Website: crate-barrel
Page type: delivery-shipping
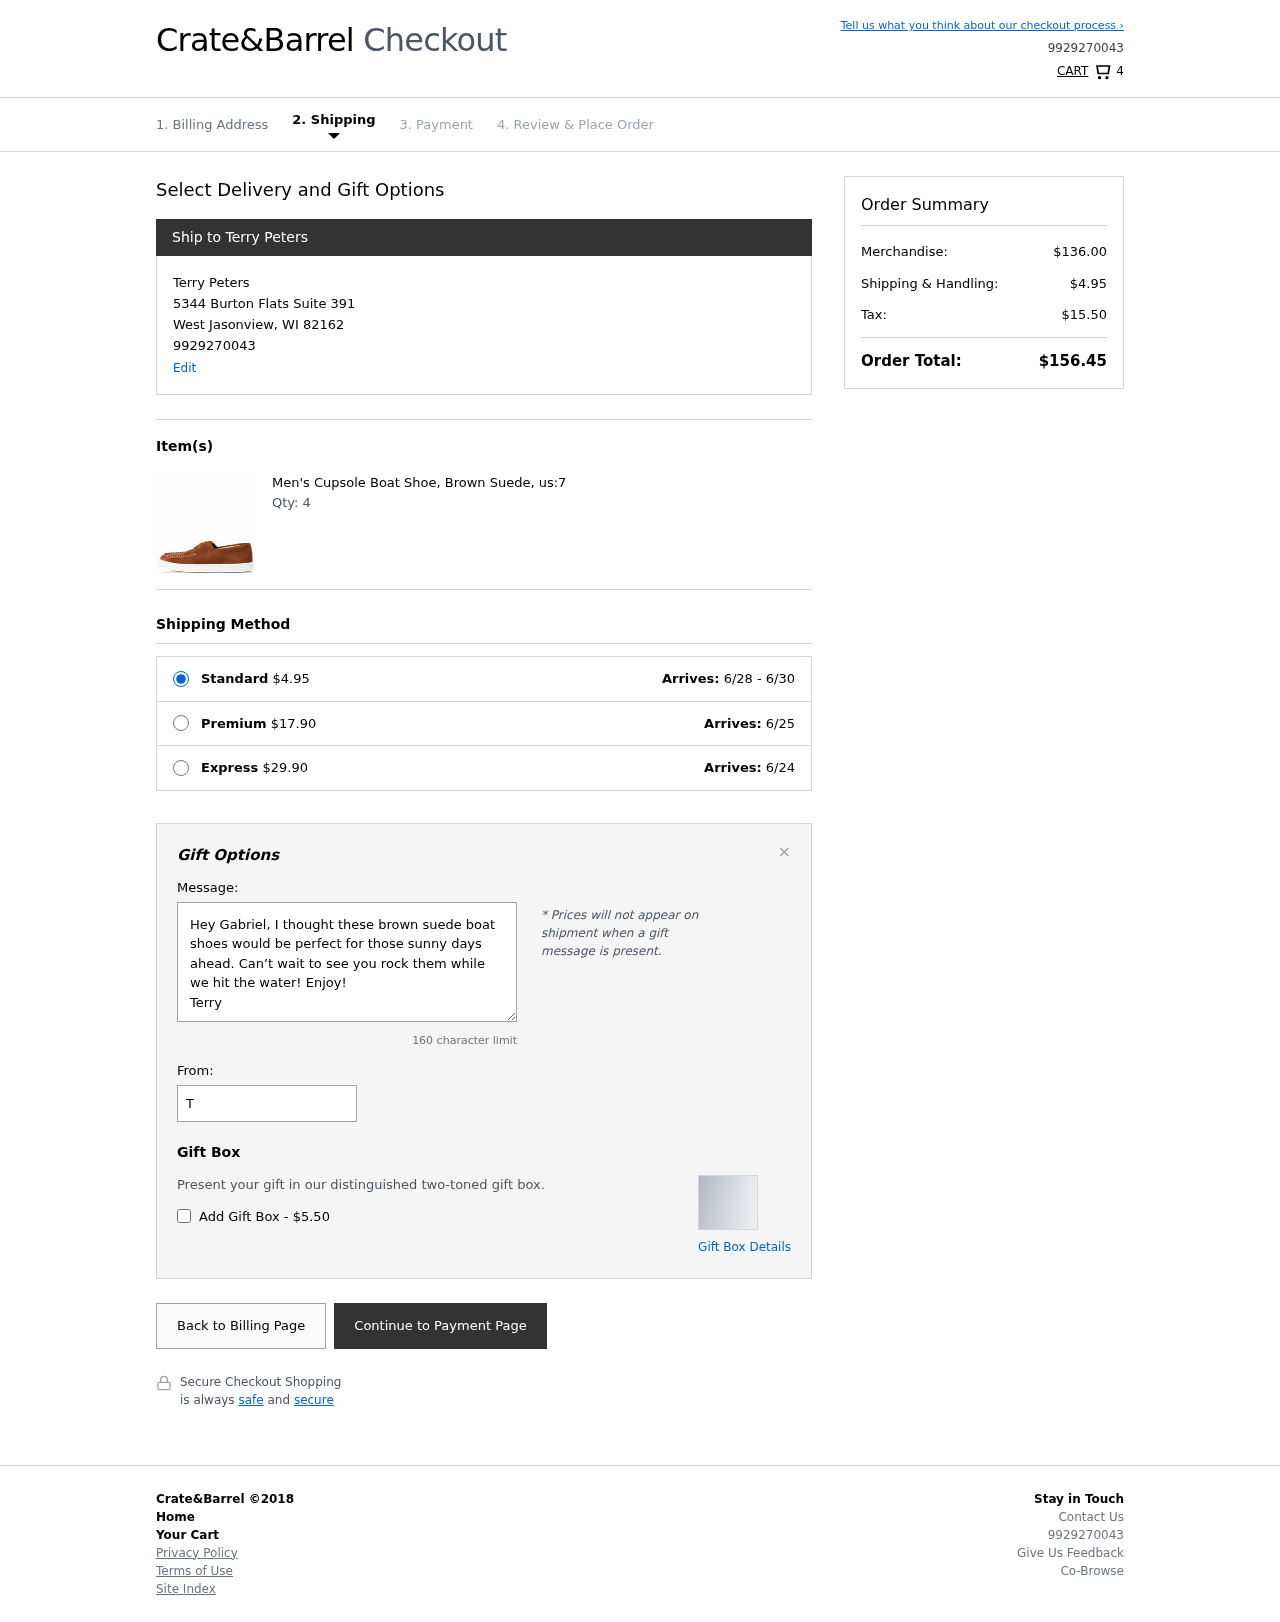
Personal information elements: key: PII_CITY
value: West Jasonview
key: PII_FULLNAME
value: Terry Peters
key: PII_PHONE
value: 9929270043
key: PII_POSTCODE
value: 82162
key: PII_STATE_ABBR
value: WI
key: PII_STREET
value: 5344 Burton Flats Suite 391
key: PII_FIRSTNAME
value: Terry
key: PII_LASTNAME
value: Peters
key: PII_FULLNAME2
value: Terry Peters
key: PII_FULLNAME3
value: Terry Peters
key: PII_FIRSTNAME2
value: Terry
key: PII_FIRSTNAME3
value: Terry
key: PII_LASTNAME2
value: Peters
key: PII_LASTNAME3
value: Peters
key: PII_FIRSTNAME_DERIVED
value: Terry
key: PII_LASTNAME_DERIVED
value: Peters
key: PII_FULLNAME_DERIVED
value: Terry Peters
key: PII_NAME_FULL_DERIVED
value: Terry Peters
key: PII_PHONE_LINE
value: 0043
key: PII_PHONE_SUFFIX
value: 0043
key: PII_PHONE2
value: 9929270043
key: PII_PHONE3
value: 9929270043
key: PII_PHONE_NUMERIC
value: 9929270043
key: PII_PHONE2_NUMERIC
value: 9929270043
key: PII_PHONE3_NUMERIC
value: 9929270043
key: PII_PHONE_DIGITS
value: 9929270043
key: PII_PHONE_LAST4
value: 0043
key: PII_GIFT_MESSAGE
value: Hey Gabriel, I thought these brown suede boat shoes would be perfect for those sunny days ahead. Can’t wait to see you rock them while we hit the water! Enjoy!
Terry
Product elements: key: PRODUCT1_NAME
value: Men's Cupsole Boat Shoe, Brown Suede, us:7
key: PRODUCT1_QUANTITY
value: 4
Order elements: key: ORDER_NUM_ITEMS
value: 4
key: ORDER_SHIPPING_COST
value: $4.95
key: ORDER_DELIVERY_DATE
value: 6/28 - 6/30
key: PREMIUM_SHIPPING_COST
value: $17.90
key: PREMIUM_DELIVERY_DATE
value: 6/25
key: EXPRESS_SHIPPING_COST
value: $29.90
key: EXPRESS_DELIVERY_DATE
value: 6/24
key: ORDER_SUBTOTAL
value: $136.00
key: ORDER_SHIPPING_COST2
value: $4.95
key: ORDER_TAX
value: $15.50
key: ORDER_TOTAL
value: $156.45